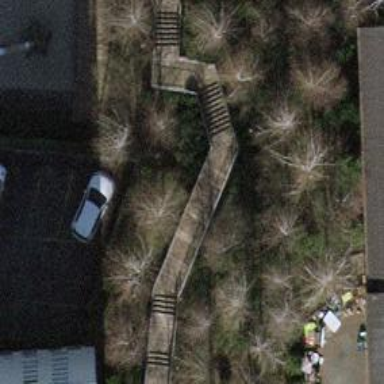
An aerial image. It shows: Road with steps.